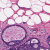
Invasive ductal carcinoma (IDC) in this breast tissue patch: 0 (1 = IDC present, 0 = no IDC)